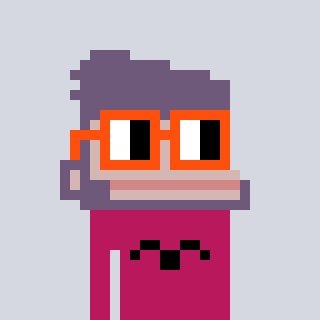
a pixel art character with square orange glasses, a ape-shaped head and a darkpink-colored body on a cool background